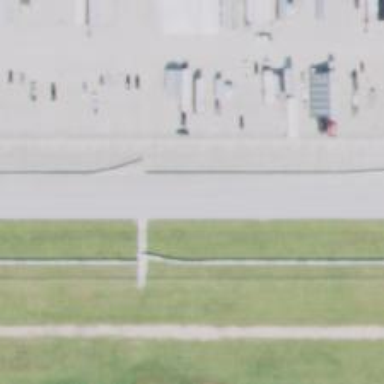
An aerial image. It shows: Motor sport raceway.